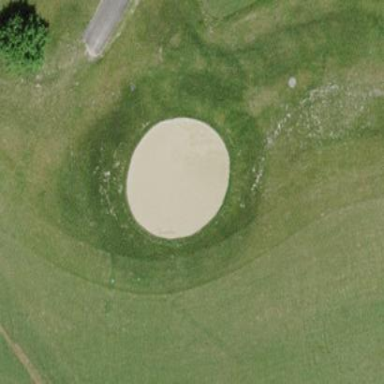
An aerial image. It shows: Golf bunker filled with natural sand.